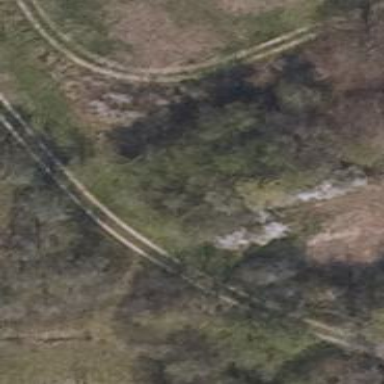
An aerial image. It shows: Driveway leading to service road.